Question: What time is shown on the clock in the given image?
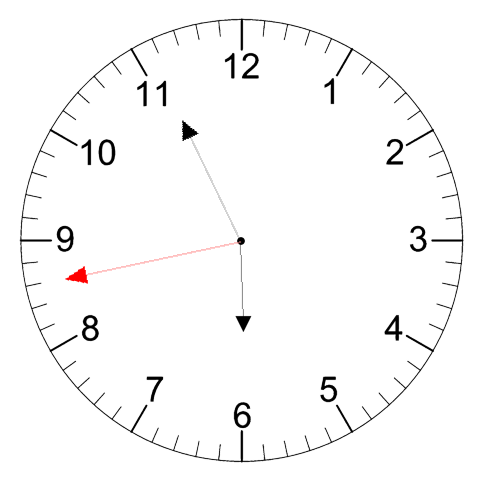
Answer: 05:55:43